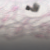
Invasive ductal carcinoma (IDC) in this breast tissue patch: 0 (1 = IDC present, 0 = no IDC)